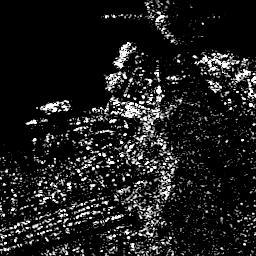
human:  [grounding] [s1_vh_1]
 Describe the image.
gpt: In the satellite image, there is  <ref>1 medium ship </ref> <box>[[14, 37, 28, 44, 0]]</box> located at left,  <ref>1 medium ship </ref> <box>[[43, 14, 51, 26, 0]]</box> located at top.